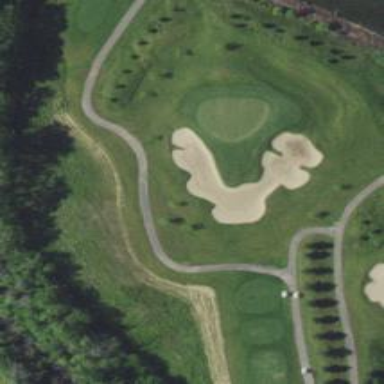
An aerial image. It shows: Service road designated as golf cart path.